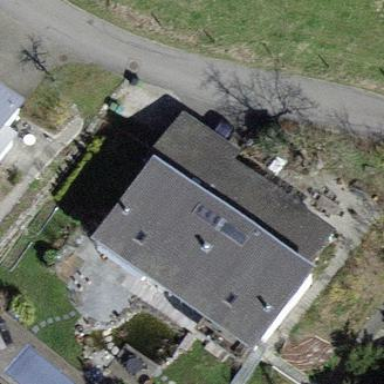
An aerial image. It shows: Building with tile roof.